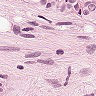
Metastatic tissue present: yes